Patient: sex M, age 60
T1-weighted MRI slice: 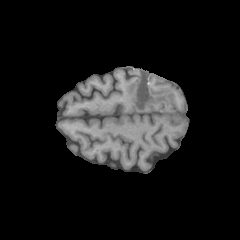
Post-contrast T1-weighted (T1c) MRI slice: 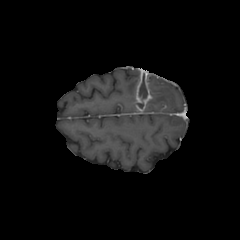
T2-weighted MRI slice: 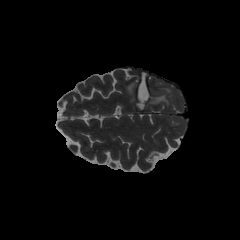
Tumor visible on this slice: yes
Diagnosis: Glioblastoma, IDH-wildtype
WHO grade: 4